Question: I am having a field of Boolean in Model named 'Child_With_Bed' .

Now, I want radio button group in which yes = true and no = false. So when I select it 'Child_With_Bed''s value is set.
I tried below code but it is not getting bind with my model.
'''
<tr>
<th>
<%: Html.LabelFor(model => model.Child_With_Bed)%>
</th>
<td>
<%: Html.RadioButton("child", Model.Child_With_Bed)%> Yes
<%: Html.RadioButton("child", !Model.Child_With_Bed)%> No
</td>
</tr>
'''
I don't know how to do this. Please help. Thanks in Advance.
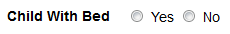
Answer: Try this:
'''
<% foreach (var item in Model)
{
Html.RadioButtonFor(m => m.item, "Yes")%>
Yes
<% @Html.RadioButtonFor(m => m.item, "No")%>
No
<% }%>
'''